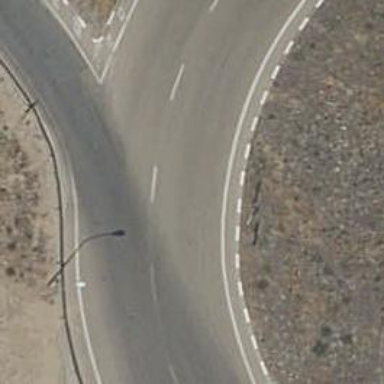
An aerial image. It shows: Primary highway intersecting roundabout.